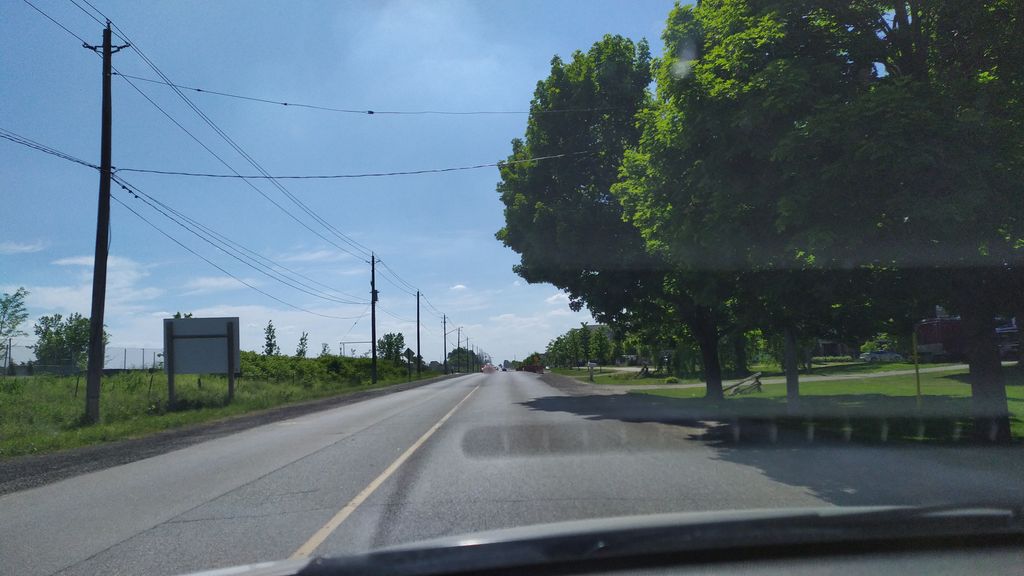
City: kitchener-waterloo